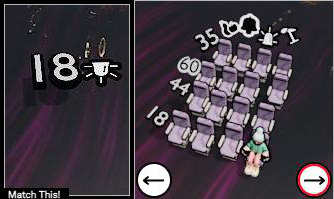
Task: seats
Answer: no